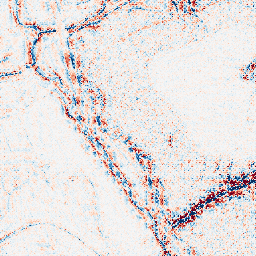
Category: wavelet
Decomposition family: wavelet_dwt
Decomposition parameters: wavelet: coif2
level: 3
Upsampling method: regularized
Upsampling parameters: scale: 2
lambda_reg: 0.1
Upsampling scale: 2